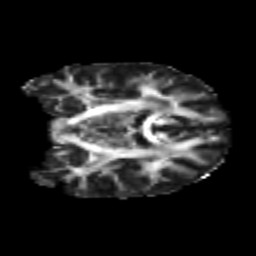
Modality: FA
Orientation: coronal
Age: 23
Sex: male
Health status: healthy